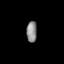
Tissue: prostate
Cell type: T cells
Senescence score: 0.3393
Nuclear area (px): 212
Mean DAPI intensity: 140.061